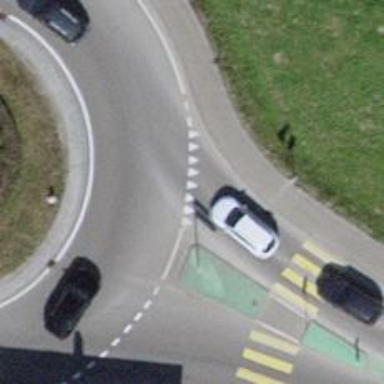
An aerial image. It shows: Road with "give way" sign.